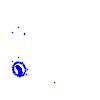
Particle: electron